Question: I want to set the marked text programmatically and since iOS5 UITextView and UITextField conform to UITextInput this should be possible but for some reason I always get the 'markedText' to be nil. :(
What am I missing here?
This is what I've tried without success:
(While the textview is firstResponder)
text: "", selectedRange : {0,0}, markedText: nil.
'''
[_textView setMarkedText:@"Yue " selectedRange:NSMakeRange(0, 1)];
'''
text : "", selectedRange: {0,0}, markedText: nil. (Nothing changed)
text : "AAA", selectedRange = {0,3}, marked text at the end : "Tai Yang "
then I do:
'''
[_textView setMarkedText:@"Di " selectedRange:NSMakeRange(0,3)];
'''
text :"AAA", selectedRange: {0,3}, markedText: nil; (the marked text became nil)
In both cases is like 'setMarkedText:selectedRange:' would be setting the current marked text (if some) to nil.
Any help would be highly appreciated :)
## UPDATE
Since the concept of marked text seems to be unclear, here is an explanation:
In multi stage input languages (e.g. Japanese) you can input regular text (like english) or input marked text (like japanese).
Here I wrote regular text : 'regular text' then I wrote marked text 'tsu'
and then I wrote marked text 'ki' so it was appended becoming 'tsuki'.
Marked text (text in the blue box) represents a transitional or intermediate input stage because it can become into other characters/words called candidates. Candidates are shown in the big box.
This screenshot was taken when using a bluetooth keyboard in the iPad but you will get similar results when using the software keyboard when writing japanese for example.
Before writing 'tsu' the textview was:
'''
textView.text : "regular text"
textView.selectedRange : {12,0}
textView.markedText:nil
'''
Then I wrote 'tsu' and the text view became:
'''
textView.text : "regular texttsu"
textView.selectedRange : {13,0}
textView.markedText: "tsu"
'''
Then I wrote 'ki' and the text view became:
'''
textView.text : "regular texttsuki"
textView.selectedRange : {14,0}
textView.markedText: "tsuki"
'''
Which is the current state of the text view.
I want to be able to set the marked text programatically :)
Is this possible? -- According to UITextInput docs it is.

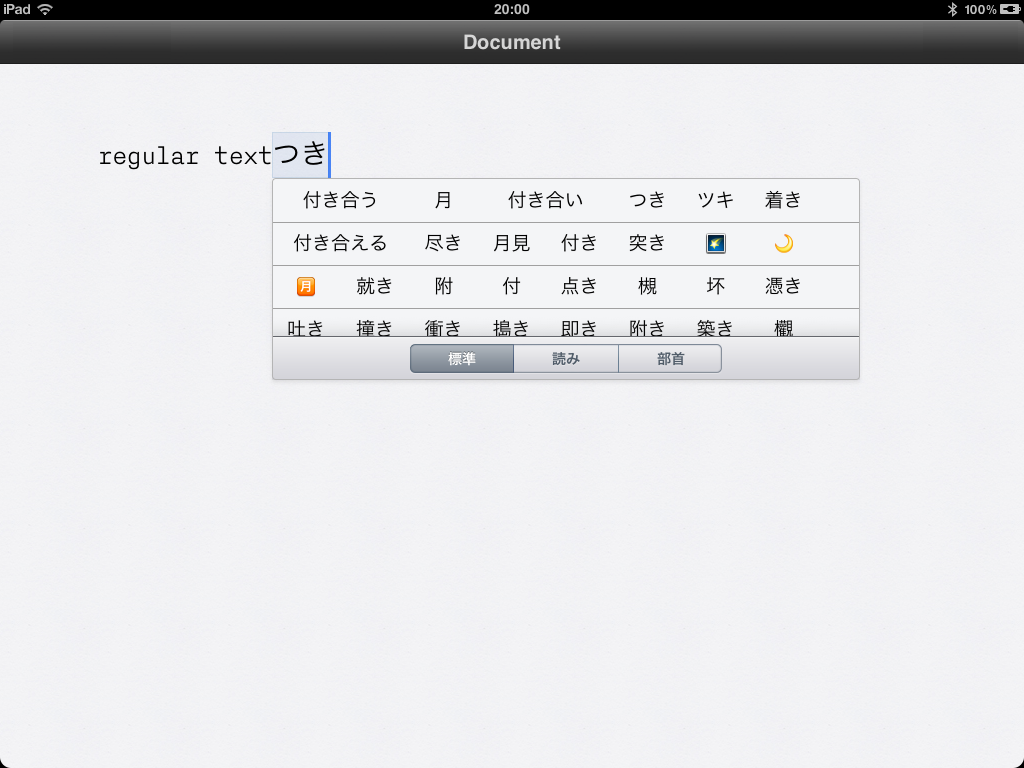
Answer: I have a conceptual problem with your code here. I may just be overlooking some small thing, but I think you just have a simple error in your programming.
1) When the text view contains no text: 'text: "", selectedRange : {0,0}, markedText: nil':
'''
[_textView setMarkedText:@"Yue " selectedRange:NSMakeRange(0, 1)];
Result: text: "", selectedRange: {0,0}, markedText: nil.
'''
(Nothing changed)
2) When the text view contains text + some marked text: 'text: "AAA"', 'selectedRange: {0,3}', 'markedText' at the end: "Tai Yang " then I do:
'''
[_textView setMarkedText:@"Di " selectedRangeNSMakeRange(0,3)];
Result: text: "AAA", selectedRange: {0,3}, markedText: nil;
'''
(the marked text became nil)
in the code that I ran in Xcode. It ran flawlessly and changed the marked text when I clicked three different buttons. When there was no marked text, the text was appended and marked.
'text' is the name of a 'UITextView':
'''
-(IBAction)first
{
[text setMarkedText:@"test" selectedRange:NSMakeRange(0, 4)];
}
-(IBAction)second
{
[text setMarkedText:@"woo" selectedRange:NSMakeRange(0,4)];
}
'''
Here I clicked "First"

Here I clicked "Second"

I hope this helps you and is deserving of the bounty.